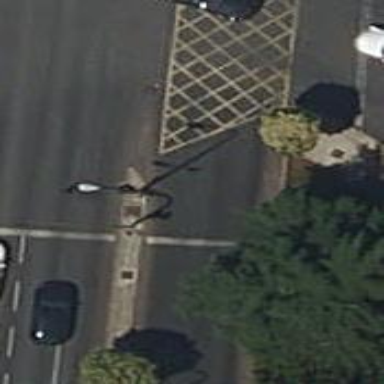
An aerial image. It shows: Road with traffic signals.